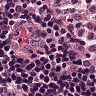
Metastatic tissue present: no